Question: I would like to access Apache from a computer that is inside my network, the problem is Apache is running on a virtual machine:
DIAGRAM
'''
( [A: VM Running Apache] -- [B: Actual machine] ) ------ [C: Actual machine]
'''
IP's:
'''
A: 192.168.55.55
B: 192.168.1.25
'''
I can access A from B just fine, but not from C. (I get a message that reads 'the connection to the server timed out' after a while).
B: NETWORK INFO

PD: The reason Apache is inside a VM is because I'm using Vagrant, not sure that has something to do with anything but I thought I'd mention it anyways.
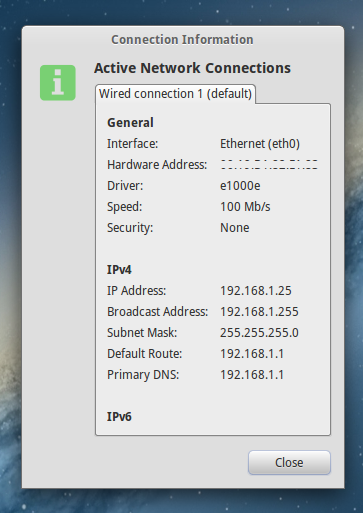
Answer: This is what I did to get this working on my home network.
On the machine actually running Vagrant, edit the Vagrantfile and port forward (or whatever port # you choose) from the Host ('Actual Machine' as you called it) to port on the Guest ('VM Running Apache' as you called it).
Do a normal and you should see the port forwarding happening on boot up. I personally have approximately 8 virtual hosts running inside my Vagrant box each with their own host name. I edited my hosts file on the Host (machine 'B' above) in order to point these hostnames to the ip of the Vagrant box. It works great and I can just put in something like in the address bar and that site pulls up on my local machine.
Now to get this to work on another machine, within the same subnet as the Host machine, you will need to edit the hosts file on that second machine. Point the hostnames, my example was , to the actual ip address of the Host machine. This will forward any instance of to the machine you have labeled as 'B' in your question. The only problem is that this is just pointing to the standard port like any normal webpage. You want this traffic to actually get to machine 'A' in your question. So instead of just putting into the address bar of the browser, put (or whatever port number you chose to forward to machine 'A' earlier).
Now the traffic from 'C' will be sent to machine 'B' because the hosts file tells it to go there and the additional port you added to the address forces machine 'B' to forward that traffic to port on machine 'A'. Machine 'A' receives the request and returns the data to machine 'B' which then forwards it back to machine 'C'.
The end result is machine 'C' seeing the page returned from machine 'A'.
Hope that about sums it all up.
Good luck!
c0p